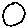
Label: circle